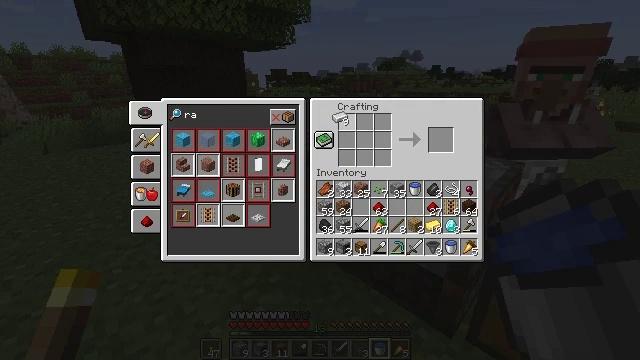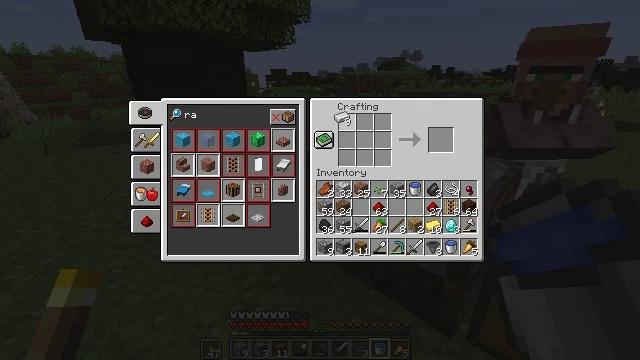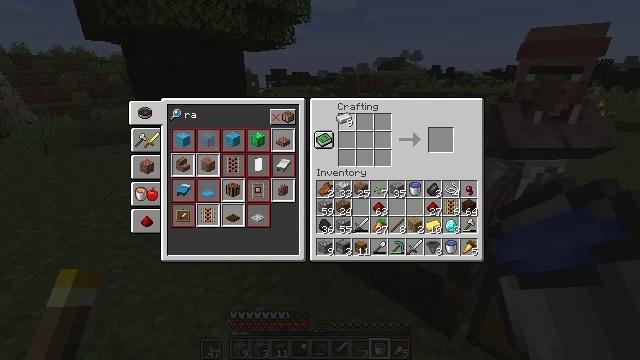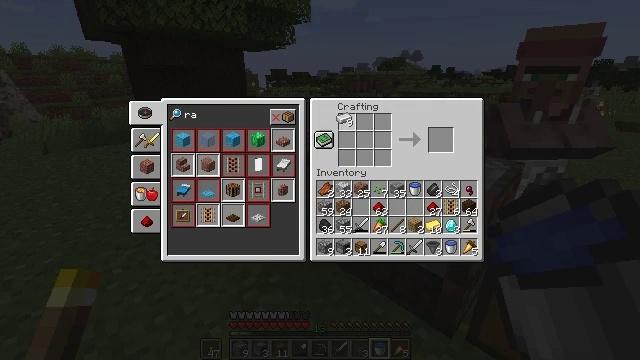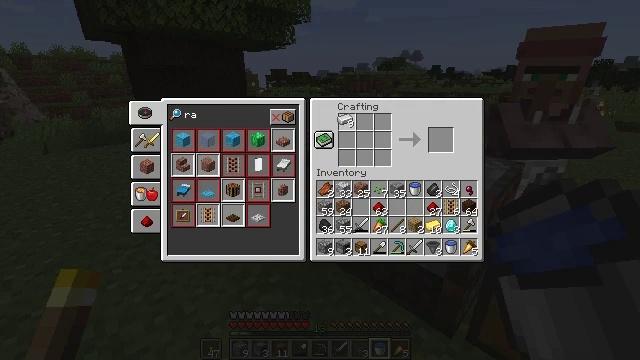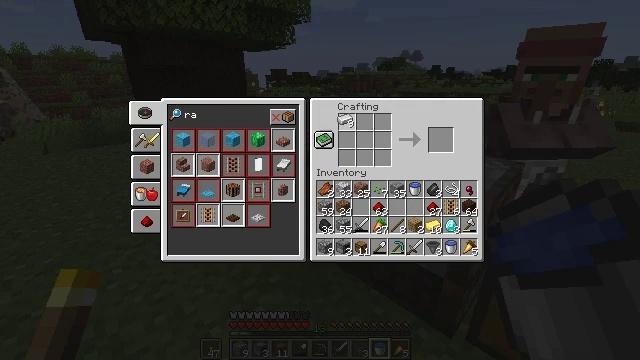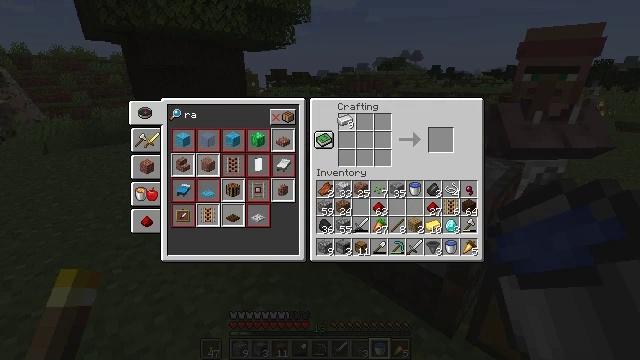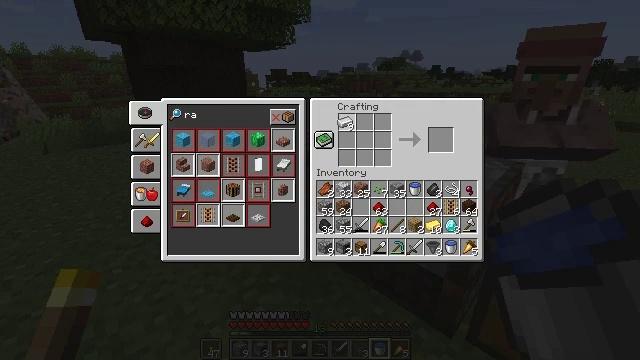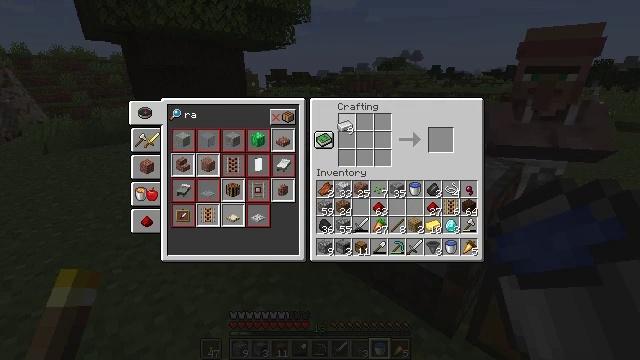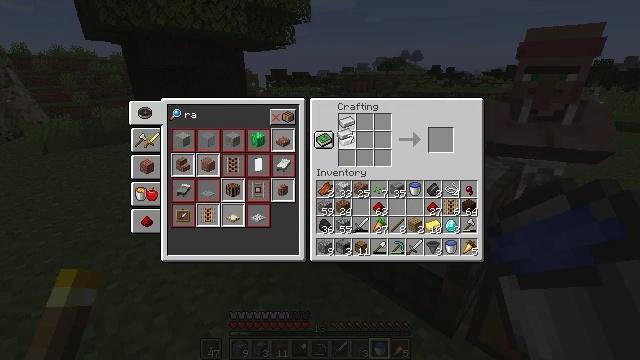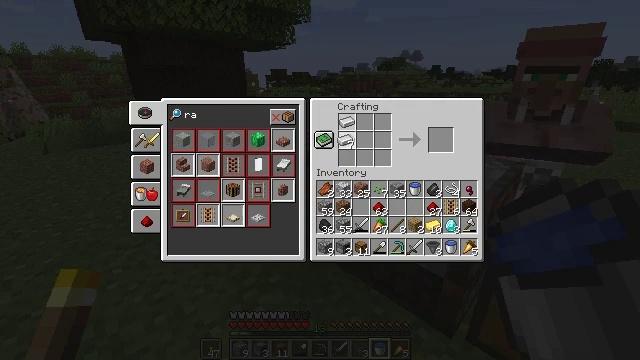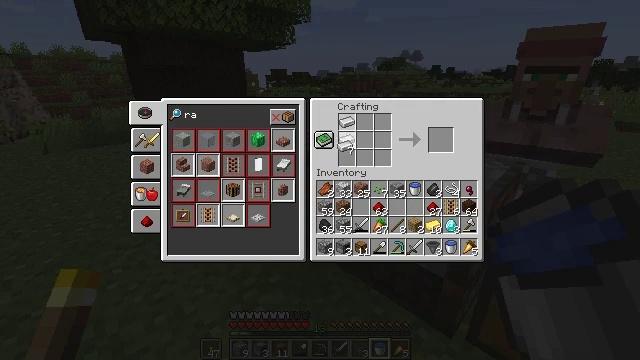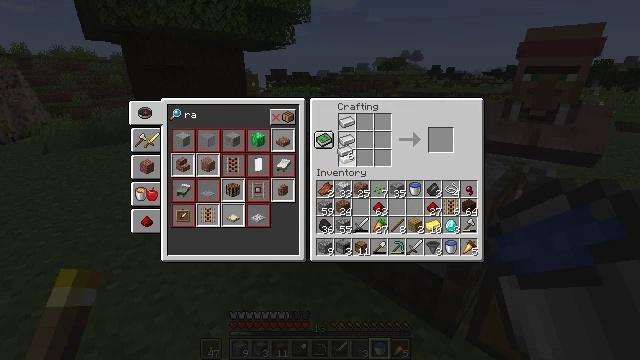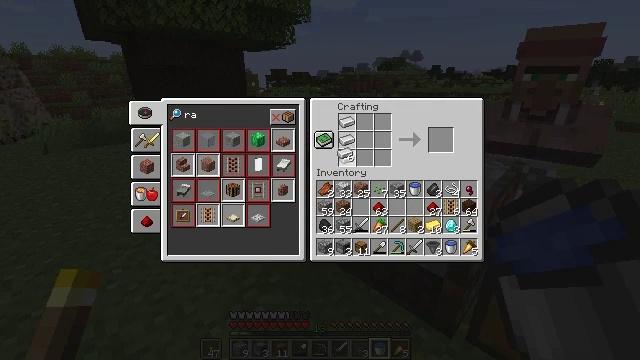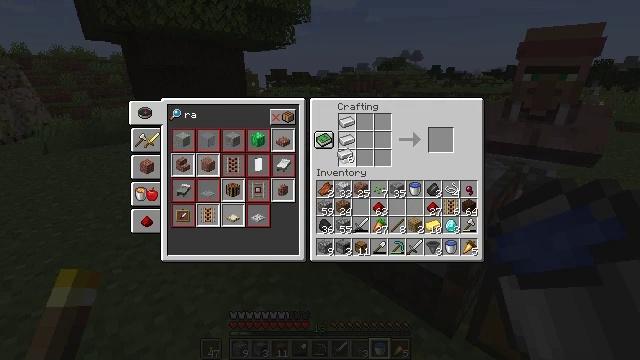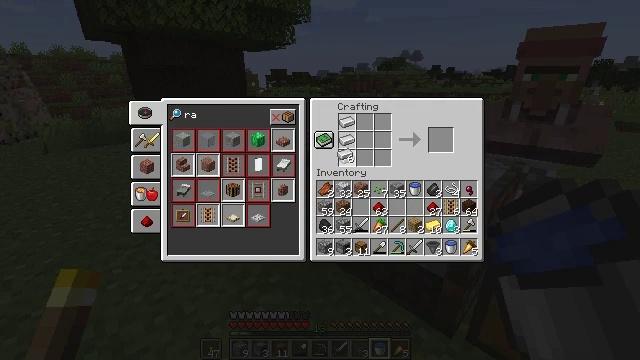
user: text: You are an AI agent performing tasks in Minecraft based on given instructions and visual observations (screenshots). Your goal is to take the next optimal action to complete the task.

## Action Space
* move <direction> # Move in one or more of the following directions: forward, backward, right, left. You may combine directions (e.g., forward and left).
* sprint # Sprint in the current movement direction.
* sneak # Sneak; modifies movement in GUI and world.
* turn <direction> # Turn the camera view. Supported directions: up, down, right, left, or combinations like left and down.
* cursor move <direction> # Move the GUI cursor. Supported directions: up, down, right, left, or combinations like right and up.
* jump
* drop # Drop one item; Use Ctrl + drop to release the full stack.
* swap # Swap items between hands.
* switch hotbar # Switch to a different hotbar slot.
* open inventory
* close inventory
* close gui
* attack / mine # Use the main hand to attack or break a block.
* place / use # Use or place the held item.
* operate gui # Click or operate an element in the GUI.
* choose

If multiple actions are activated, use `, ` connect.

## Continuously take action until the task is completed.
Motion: motion action
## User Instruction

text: Use the crafting table to create a rail.
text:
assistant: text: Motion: no_op
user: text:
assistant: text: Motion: no_op
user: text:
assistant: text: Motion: no_op
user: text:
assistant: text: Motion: no_op
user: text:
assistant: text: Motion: use / place
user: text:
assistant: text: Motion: use / place
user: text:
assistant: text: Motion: use / place
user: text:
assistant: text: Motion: use / place
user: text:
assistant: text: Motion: turn down, use / place
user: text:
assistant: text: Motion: use / place
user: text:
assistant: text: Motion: use / place
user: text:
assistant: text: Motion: use / place
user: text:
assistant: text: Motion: use / place
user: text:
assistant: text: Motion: use / place
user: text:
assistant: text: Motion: use / place
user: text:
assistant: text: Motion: use / place
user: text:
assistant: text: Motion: turn right
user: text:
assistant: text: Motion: turn right
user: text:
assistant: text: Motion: turn right and up
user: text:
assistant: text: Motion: turn right
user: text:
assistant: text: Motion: no_op
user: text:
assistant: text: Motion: no_op
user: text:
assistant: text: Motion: no_op
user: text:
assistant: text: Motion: no_op
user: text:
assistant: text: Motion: no_op
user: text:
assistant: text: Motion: no_op
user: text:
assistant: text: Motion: no_op
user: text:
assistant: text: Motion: no_op
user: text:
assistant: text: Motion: no_op
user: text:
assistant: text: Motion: no_op